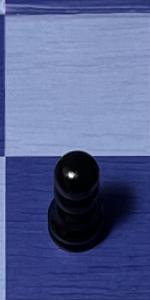
Label: Pawn_Black